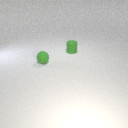
small green rubber cylinder behind small green rubber sphere